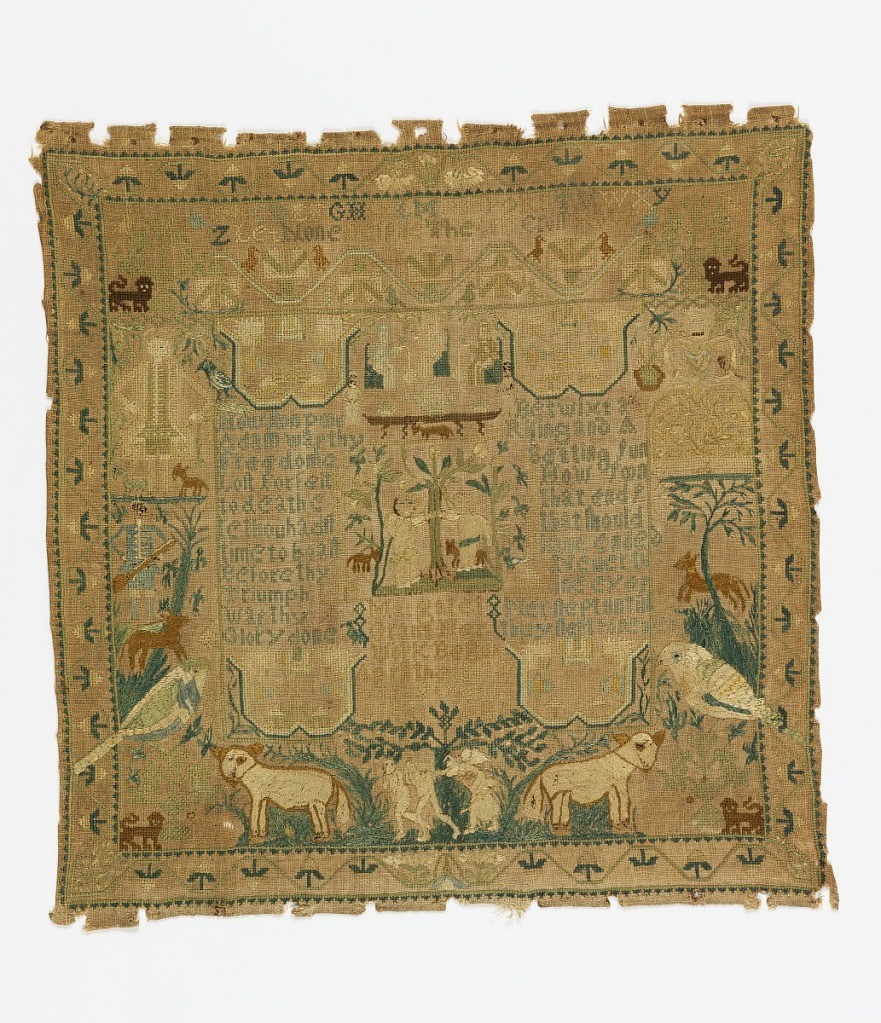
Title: Sampler
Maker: Margaret Grant, American
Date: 1737
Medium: silk embroidery on linen foundation Technique: embroidered in two-sided cross, stem, buttonhole, satin, and long-armed cross stitches on plain weave foundation
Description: The field contains an alphabet, several scenes and scattered figures, including The Three Fates, Adam and Eve in the Garden of Eden, the Expulsion, a lady and gentleman in contemporary costume, a hunter, sheep and birds, a verse in two columns, and signature, all within a stylized floral border.
The verse reads:
Let none despise the criss cross row

How soon poor Adam was they freedome lost
Forfeit to death ere thou hadst time to boast
Before thy Triumph was thy Glory done
Betwixt a Rising and a Setting sun
How soon that ends that should have ended never
Thine eyes ner slept until they slept forever

Margaret Grant her work begun April the 18 1737 in the 9th year of her age